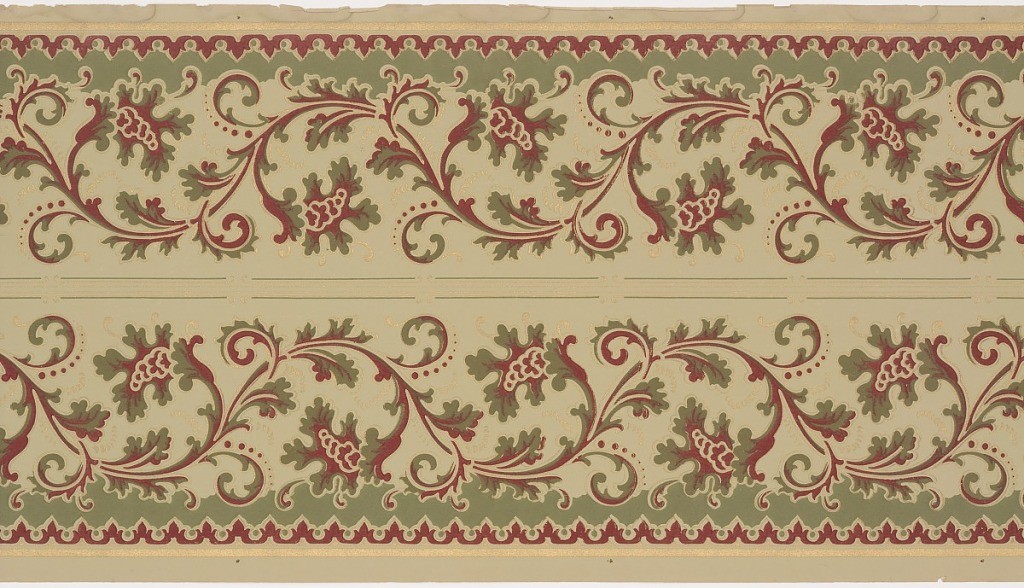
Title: Frieze
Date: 1905–1915
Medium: Machine-printed paper
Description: Vine of scrolls across frieze with curls bearing blossoms. Printed in bight burgundy and dark turquoise on light greenish-white ground. Two borders printed across the width.